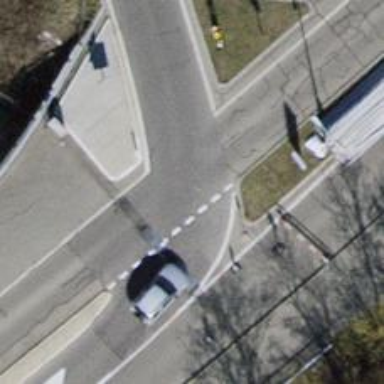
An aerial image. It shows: Secondary road with asphalt surface and no sidewalk.